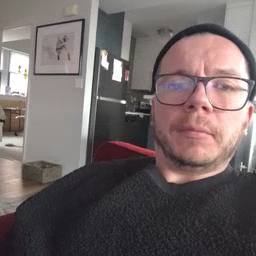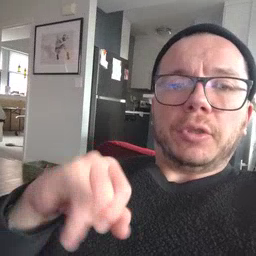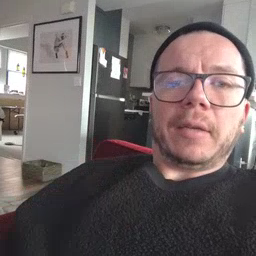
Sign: jeans